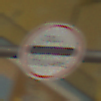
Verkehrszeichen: Zollstelle
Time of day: Night
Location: Outdoor (Urban)
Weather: PartlyCloudy
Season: NotSpecified
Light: Artificial